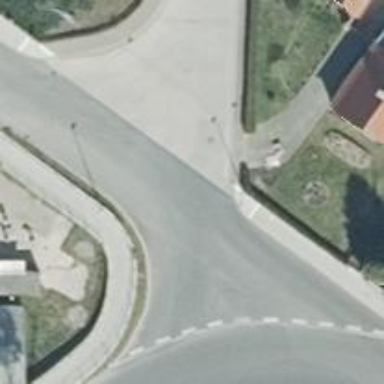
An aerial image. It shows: Residential road with asphalt surface and sidewalks on both sides.